Brain MRI, t1w sequence, axial 2D slice.
Patient: age 21, sex F, weight 78 kg, height 1.78 m
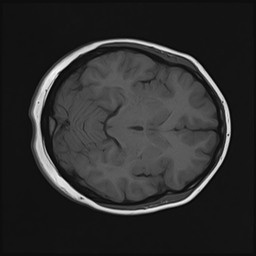